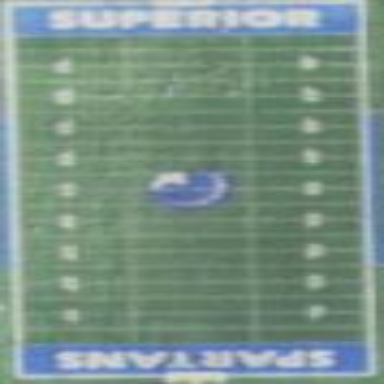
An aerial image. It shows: Pitch for American football.